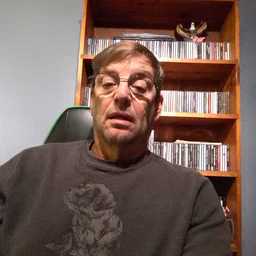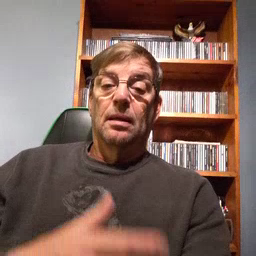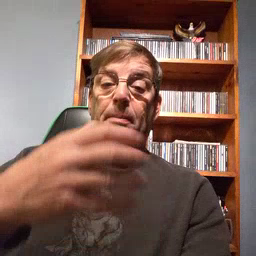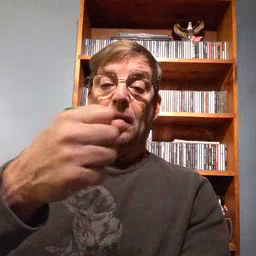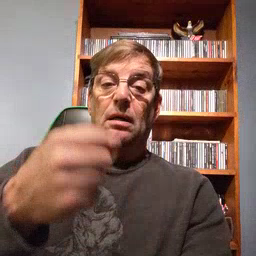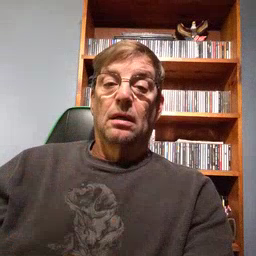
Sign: milk